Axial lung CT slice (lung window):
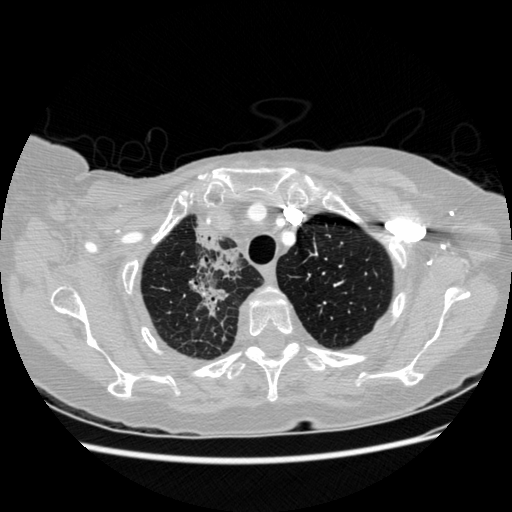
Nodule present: no